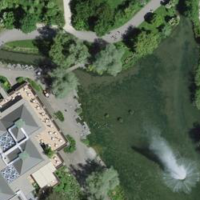
EUNIS habitat code: 53
Species observed at this site:
Lythrum salicaria
Fulica atra
Viburnum tinus
Fagus sylvatica
Aegithalos caudatus
Cornus sanguinea
Cygnus olor
Gallinula chloropus
Lysimachia clethroides
Anas platyrhynchos
Alopochen aegyptiaca
Dipsacus fullonum
Petasites hybridus
Aythya fuligula
Passer domesticus
Melittis melissophyllum
Calopteryx virgo
Lysimachia nummularia
Gunnera tinctoria
Prunus spinosa
Barbatula barbatula